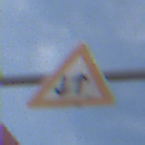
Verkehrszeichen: Gegenverkehr
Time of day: MorningAfternoon
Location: Outdoor (Special)
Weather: PartlyCloudy
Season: NotSpecified
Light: Natural